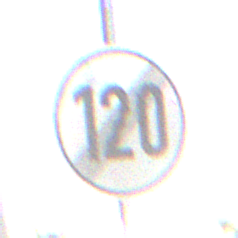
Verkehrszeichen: EndeGeschwindigkeit120
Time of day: MorningAfternoon
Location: Outdoor (Urban)
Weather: Clear
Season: NotSpecified
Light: Natural